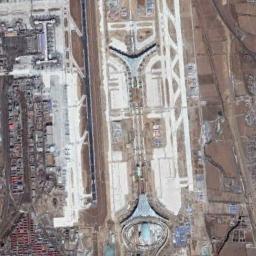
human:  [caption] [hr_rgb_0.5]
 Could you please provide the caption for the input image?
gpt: There is an airport between the bare land and many buildings .

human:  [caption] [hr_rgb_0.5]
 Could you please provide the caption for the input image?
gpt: This airport has only one runway, And its color is white .

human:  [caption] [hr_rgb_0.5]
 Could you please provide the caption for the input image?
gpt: A huge complex airport with many runways and buildings .

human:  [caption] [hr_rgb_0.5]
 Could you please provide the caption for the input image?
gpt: An airport with some staggered runways and terminals in the vacant lot and some buildings beside .

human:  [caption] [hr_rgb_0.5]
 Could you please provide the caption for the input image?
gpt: There are many buildings of different sizes and shapes at the airport .